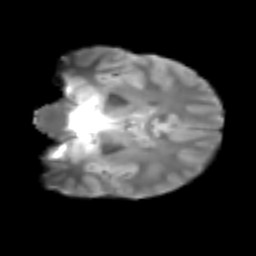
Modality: T2w
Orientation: coronal
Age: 23
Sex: male
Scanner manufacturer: siemens
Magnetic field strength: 3 T
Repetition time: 2.3 s
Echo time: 0.085 s